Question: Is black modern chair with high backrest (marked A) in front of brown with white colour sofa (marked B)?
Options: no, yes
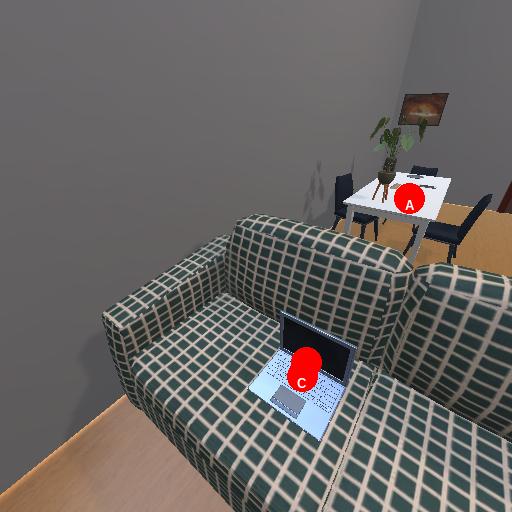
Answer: no